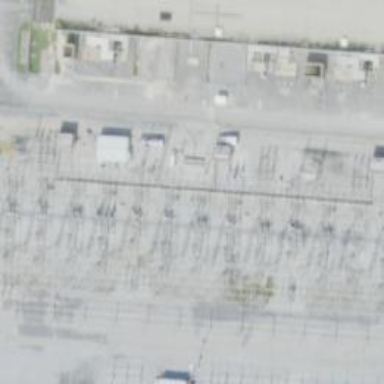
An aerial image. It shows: Switch for power supply.